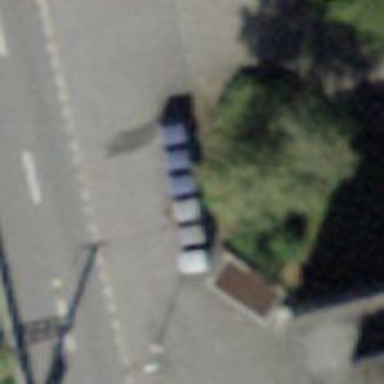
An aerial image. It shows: Recycling container for recycling.